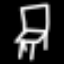
Label: chair